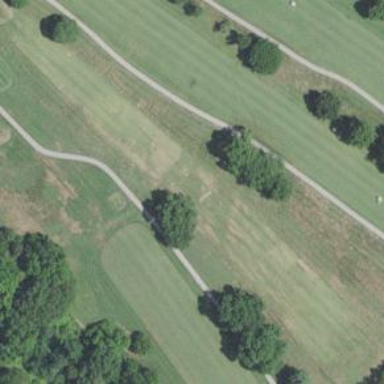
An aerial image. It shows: Grassy area used as driving range for golf.